Question: In an Activity I have embedded a Video widget (VideoView or MediaPlayer associated to a SurfaceView) which size should be adapted when the screen is rotated. This Activity is used as content in a TabHost.
In order to handle screen rotation I have provided two layouts one for portrait and another for landscape orientation (placed in ./res/layout and ./res/layout-land folders).
Problem of this approach is that a new Activity is created for each rotation so I don't use the same MediaPlayer (or VideoView) => I start the video from the beginning every time I rotate the screen. As the video is streamed from the web there is no way to store the position in the video in order to seek to this position when restarting the video in the other Activity.
I need to be able to translate/scale/hide views inside the Activity when screen is rotated. Translation/scaling needs to maintain layout organisation in order to have a layout adapted to different screen sizes.

- - - How to scale/resize View to adjust its size to available space around it ?- Which interface, callback do I need to implement in order to be notified of screen rotation to fire these transformations ?
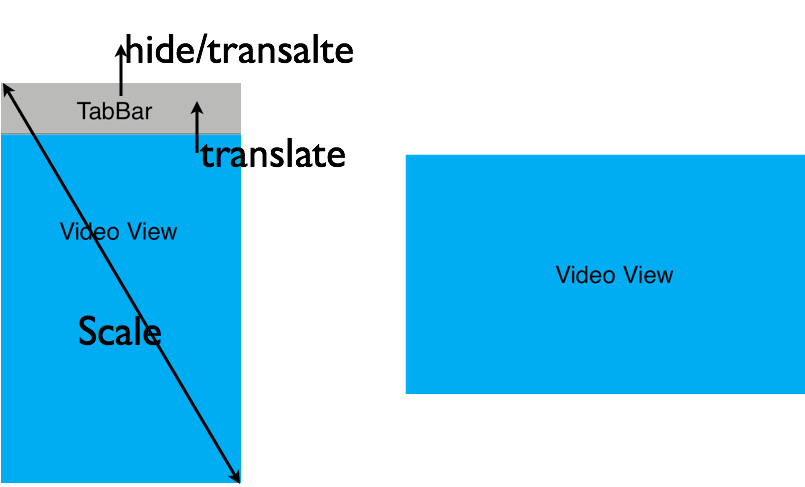
Answer: I finally find the good way to do it.
In Android documentation it is specified that when you need to handle modifications (orientation, keyboard ...) without recreating a new Activity you should do it by overriding the onConfigurationChanged method of the Activity class. You have to specify modifications you are sensible in the manifest file of your Activity.
You can find more information about this <URL>.
In my case, my Activity manifest looks like:
'''
<activity android:name=".MyActivity" android:configChanges="orientation"></activity>
'''
And inside my MyActivity Activity I have added the following method:
'''
@Override
public void onConfigurationChanged(Configuration newConfig) {
super.onConfigurationChanged(newConfig);
int visibility = View.VISIBLE;
if (newConfig.orientation == Configuration.ORIENTATION_LANDSCAPE) {
visibility = View.GONE;
}
getTabHost().getTabWidget().setVisibility(visibility);
}
'''
with the following layout for my Activity:
'''
<?xml version="1.0" encoding="utf-8"?>
<TabHost
xmlns:android="http://schemas.android.com/apk/res/android"
android:id="@android:id/tabhost"
android:layout_width="fill_parent"
android:layout_height="fill_parent">
<LinearLayout
android:orientation="vertical"
android:layout_width="fill_parent"
android:layout_height="fill_parent">
<TabWidget
android:id="@android:id/tabs"
android:layout_width="fill_parent"
android:layout_height="wrap_content" />
<FrameLayout
android:id="@android:id/tabcontent"
android:layout_width="fill_parent"
android:layout_height="fill_parent" />
</LinearLayout>
</TabHost>
'''
This way, when I hide/show the tabWidget bar, the VideoView (which is added to the content of the TabHost is resized and when in landscape, I have the fullscreen to watch the movie.
I hope it will help some of you.